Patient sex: M
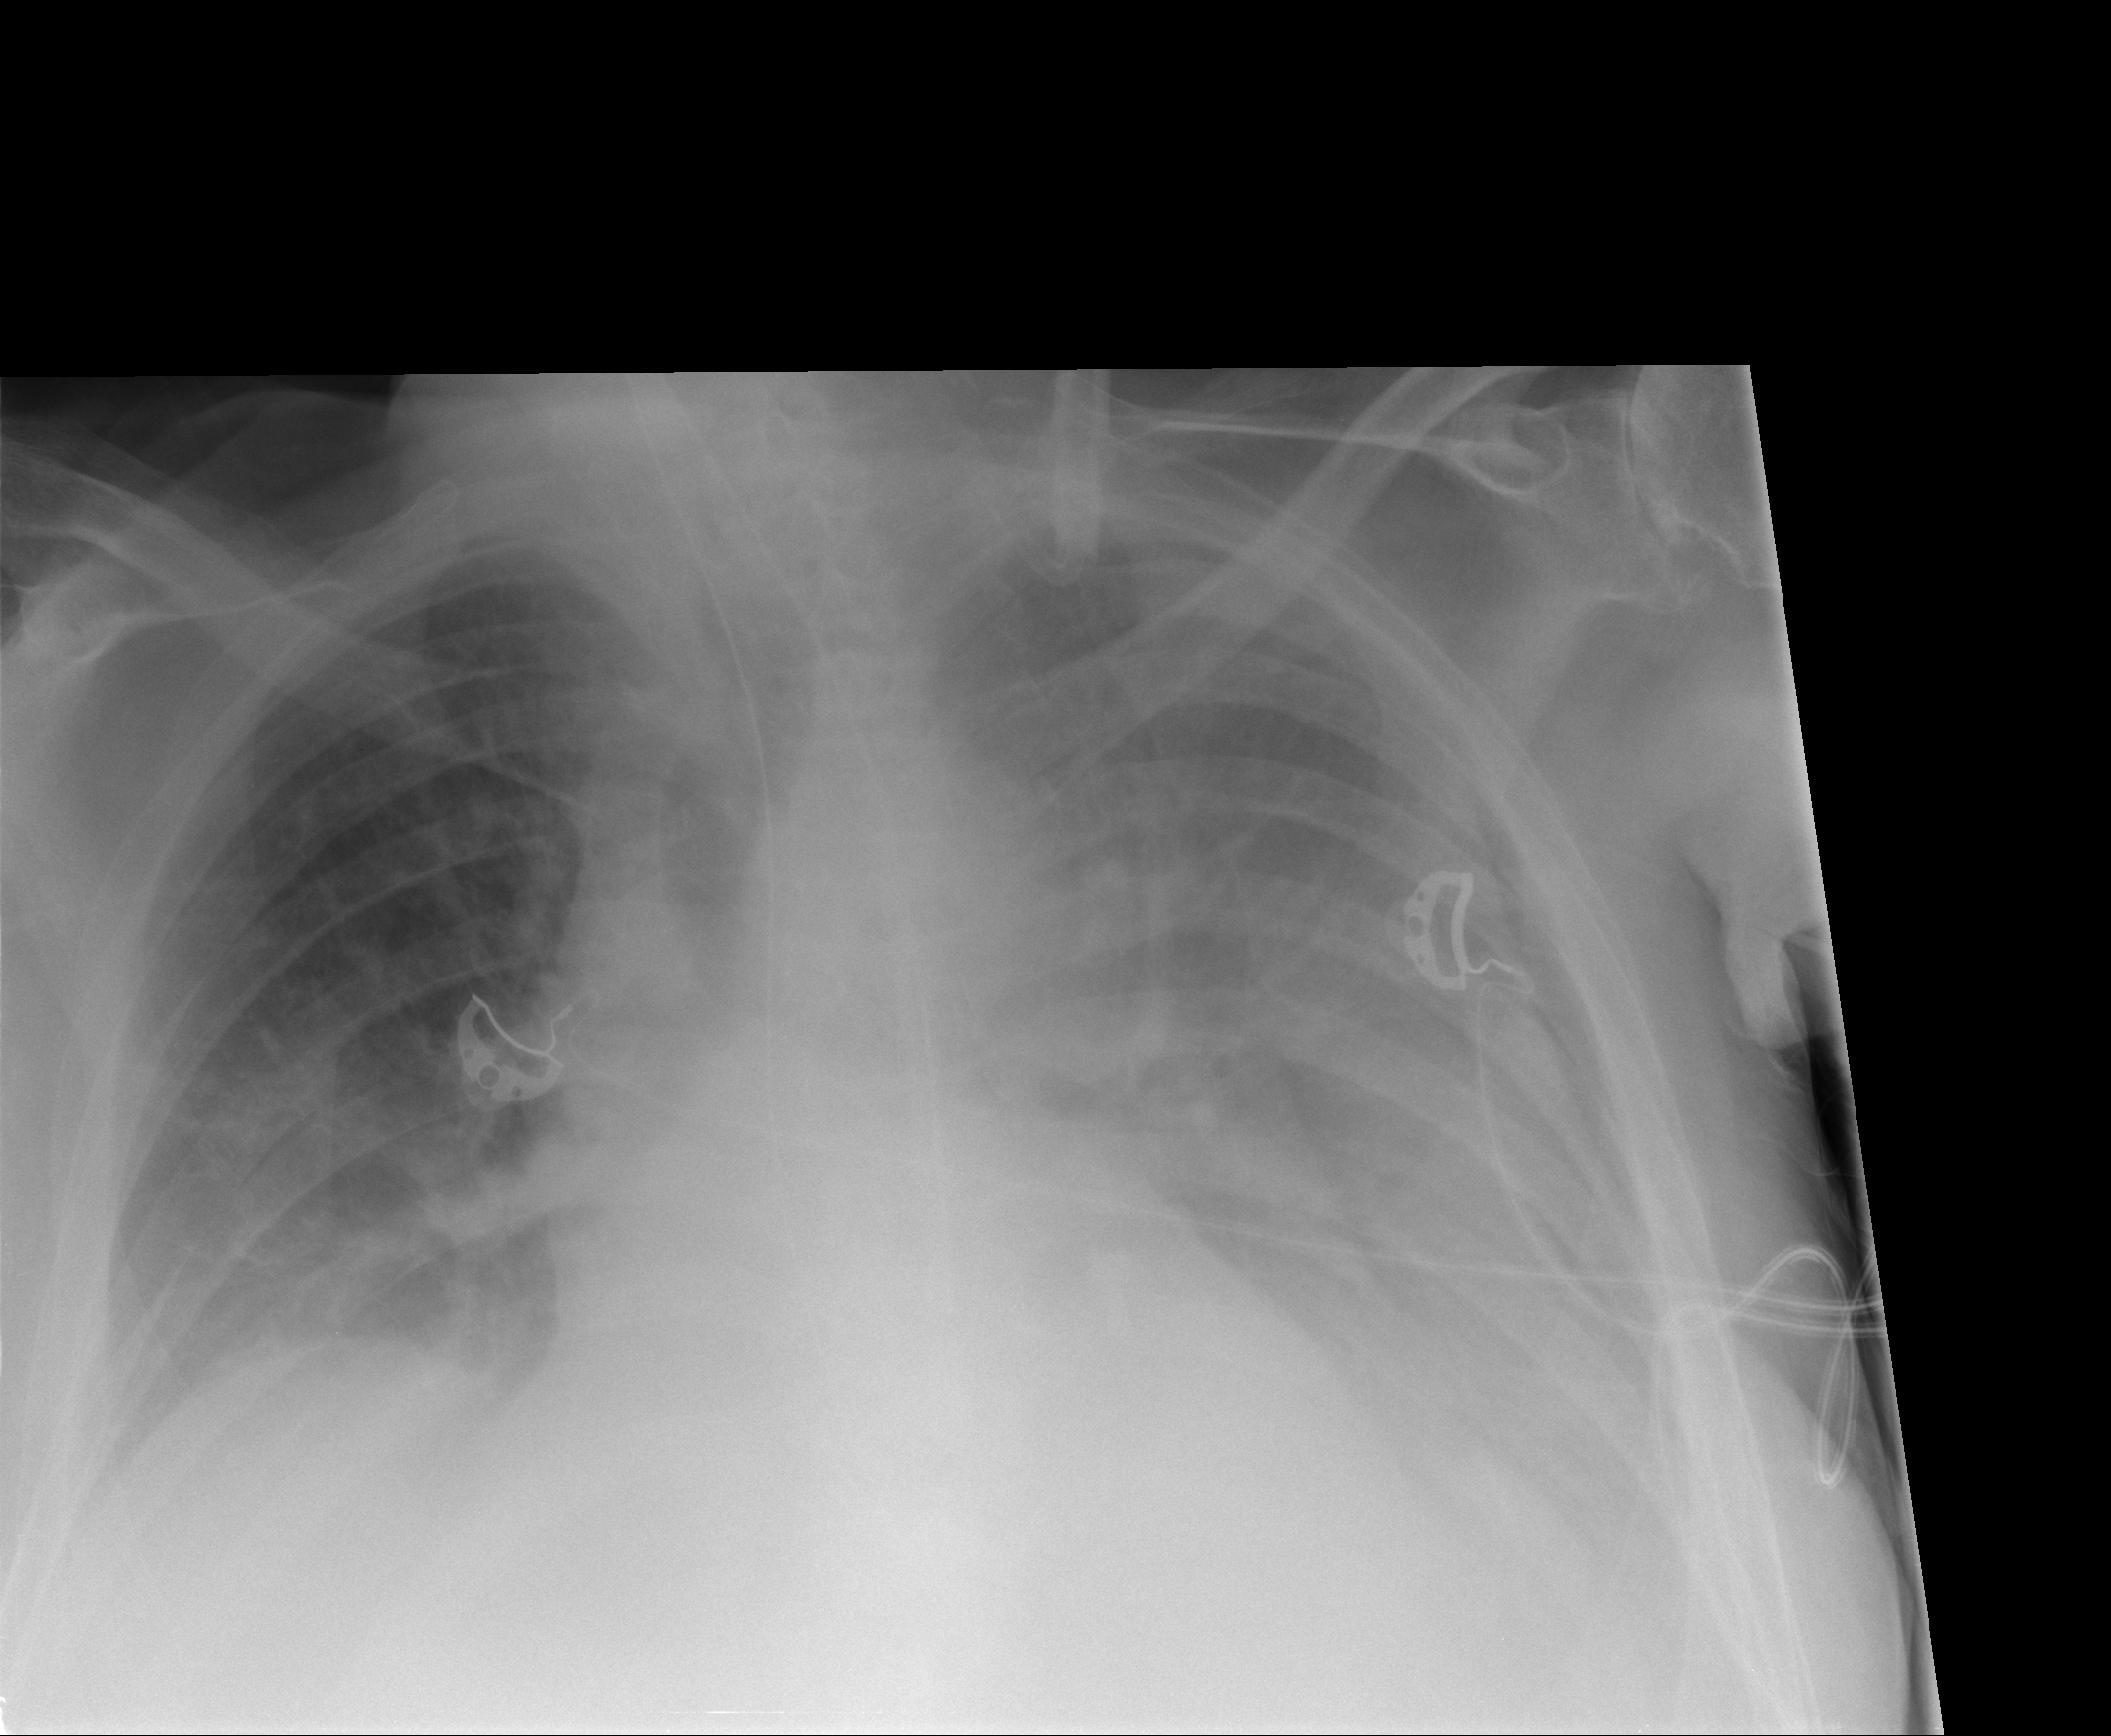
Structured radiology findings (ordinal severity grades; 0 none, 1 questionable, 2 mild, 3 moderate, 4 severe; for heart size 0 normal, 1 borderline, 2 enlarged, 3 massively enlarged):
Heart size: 0
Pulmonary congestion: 2
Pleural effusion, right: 2
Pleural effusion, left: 2
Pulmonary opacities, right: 2
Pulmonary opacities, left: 0
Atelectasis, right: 2
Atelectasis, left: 2